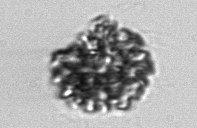
Label: Corymbellus